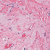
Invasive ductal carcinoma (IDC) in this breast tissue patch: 1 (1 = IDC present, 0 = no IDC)